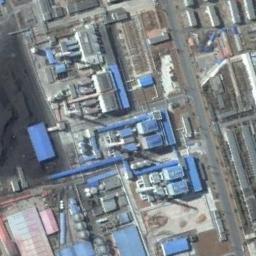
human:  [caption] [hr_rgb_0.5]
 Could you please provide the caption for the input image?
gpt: The industrial area has some blue workshops and other colors of workshops .

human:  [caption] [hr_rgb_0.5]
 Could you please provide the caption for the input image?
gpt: There are many blue houses in the industrial area .

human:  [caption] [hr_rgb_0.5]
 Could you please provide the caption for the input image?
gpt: In an industrial area, There are factory buildings, Roads and some large-scale outdoor equipment, Chimneys, Metal tanks, Pipelines, Etc .

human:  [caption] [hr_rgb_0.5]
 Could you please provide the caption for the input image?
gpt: There are many houses of different shapes and sizes in the industrial zone .

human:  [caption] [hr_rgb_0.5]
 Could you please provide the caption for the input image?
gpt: There are some blue buildings and black buildings on the industrial area .